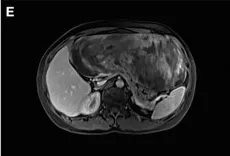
A progressive uneven enhancement was observed after the infusion of contrast material (D-F).
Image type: radiology (mri)